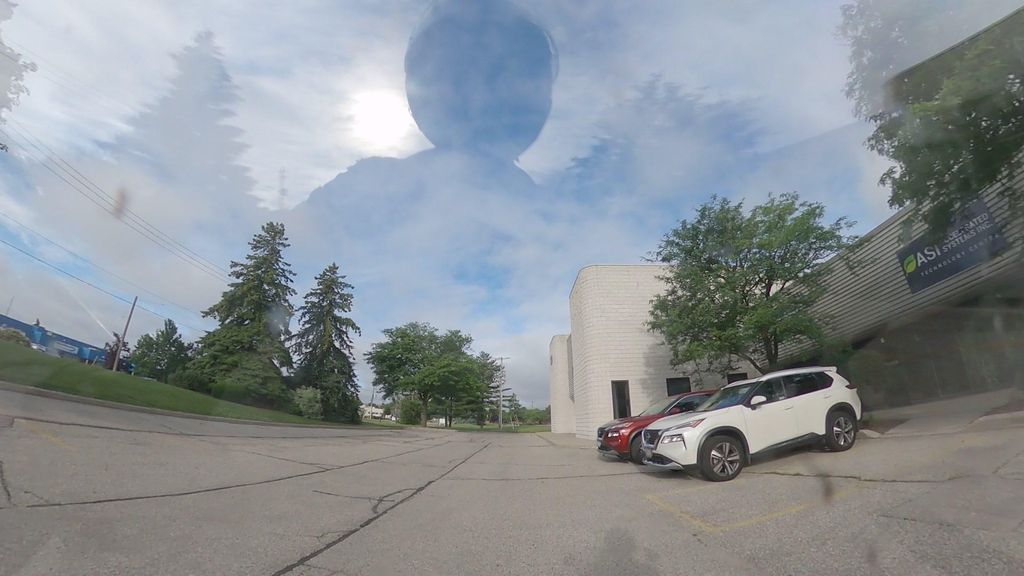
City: kitchener-waterloo